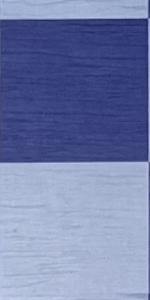
Label: Empty